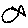
Label: fish